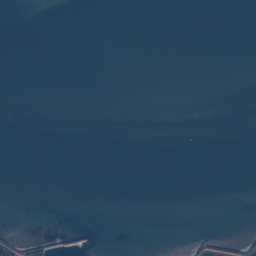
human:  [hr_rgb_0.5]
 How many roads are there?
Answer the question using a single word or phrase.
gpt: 22

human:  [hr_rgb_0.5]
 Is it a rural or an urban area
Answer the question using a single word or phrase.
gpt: rural

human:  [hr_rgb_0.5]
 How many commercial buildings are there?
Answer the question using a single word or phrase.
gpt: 0

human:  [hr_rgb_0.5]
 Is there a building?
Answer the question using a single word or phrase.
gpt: yes

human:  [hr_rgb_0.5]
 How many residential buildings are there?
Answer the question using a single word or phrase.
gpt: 17

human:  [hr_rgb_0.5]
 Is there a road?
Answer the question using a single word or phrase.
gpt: yes

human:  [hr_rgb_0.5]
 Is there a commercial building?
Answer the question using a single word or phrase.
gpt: no

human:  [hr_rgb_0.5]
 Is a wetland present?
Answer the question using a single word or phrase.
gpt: yes

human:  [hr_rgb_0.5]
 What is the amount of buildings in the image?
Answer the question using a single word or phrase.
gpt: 17

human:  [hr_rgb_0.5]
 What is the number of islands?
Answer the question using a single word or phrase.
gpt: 1

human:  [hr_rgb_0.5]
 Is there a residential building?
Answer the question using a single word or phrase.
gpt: yes

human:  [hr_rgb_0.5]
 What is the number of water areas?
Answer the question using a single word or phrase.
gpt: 5

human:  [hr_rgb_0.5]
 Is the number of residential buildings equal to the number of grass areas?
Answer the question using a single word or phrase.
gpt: no

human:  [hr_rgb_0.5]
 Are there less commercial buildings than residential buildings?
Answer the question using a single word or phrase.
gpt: yes

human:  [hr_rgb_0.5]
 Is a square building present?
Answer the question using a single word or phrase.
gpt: no

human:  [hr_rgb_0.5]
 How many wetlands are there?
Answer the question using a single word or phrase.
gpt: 4

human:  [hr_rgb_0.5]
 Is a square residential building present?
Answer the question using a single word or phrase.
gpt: no

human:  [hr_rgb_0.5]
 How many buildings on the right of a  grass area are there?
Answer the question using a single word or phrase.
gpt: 17

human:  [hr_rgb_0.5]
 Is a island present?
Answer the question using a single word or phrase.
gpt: yes

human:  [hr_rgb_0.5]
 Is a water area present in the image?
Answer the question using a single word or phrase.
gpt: yes

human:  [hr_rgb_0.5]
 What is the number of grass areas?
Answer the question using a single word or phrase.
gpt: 9

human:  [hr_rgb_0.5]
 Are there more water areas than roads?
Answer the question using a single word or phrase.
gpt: no

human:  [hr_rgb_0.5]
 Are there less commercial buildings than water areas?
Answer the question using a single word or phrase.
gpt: yes

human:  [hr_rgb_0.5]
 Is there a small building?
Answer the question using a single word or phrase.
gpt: yes

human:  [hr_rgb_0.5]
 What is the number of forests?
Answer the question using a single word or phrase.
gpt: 2

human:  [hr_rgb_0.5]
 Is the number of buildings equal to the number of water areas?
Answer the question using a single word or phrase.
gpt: no

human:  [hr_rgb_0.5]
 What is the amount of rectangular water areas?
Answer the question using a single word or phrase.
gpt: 0

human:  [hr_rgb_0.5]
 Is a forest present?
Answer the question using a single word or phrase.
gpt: yes

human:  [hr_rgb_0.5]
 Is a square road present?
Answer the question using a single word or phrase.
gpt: no

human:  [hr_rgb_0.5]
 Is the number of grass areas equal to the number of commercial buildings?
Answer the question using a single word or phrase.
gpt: no

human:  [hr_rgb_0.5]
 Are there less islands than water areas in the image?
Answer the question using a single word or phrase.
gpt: yes

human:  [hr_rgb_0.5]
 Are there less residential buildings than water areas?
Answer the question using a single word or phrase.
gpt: no

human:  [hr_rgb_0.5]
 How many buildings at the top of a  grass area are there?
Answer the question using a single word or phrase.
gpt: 17

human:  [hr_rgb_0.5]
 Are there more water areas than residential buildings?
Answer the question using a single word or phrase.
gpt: no

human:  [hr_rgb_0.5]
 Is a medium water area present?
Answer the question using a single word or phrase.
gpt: no

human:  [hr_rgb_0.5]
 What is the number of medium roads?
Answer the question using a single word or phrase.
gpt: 0

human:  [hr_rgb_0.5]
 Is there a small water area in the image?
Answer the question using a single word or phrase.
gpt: no

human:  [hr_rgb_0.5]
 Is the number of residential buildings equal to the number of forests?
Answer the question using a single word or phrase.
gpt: no

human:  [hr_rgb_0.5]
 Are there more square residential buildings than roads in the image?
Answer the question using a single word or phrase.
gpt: no

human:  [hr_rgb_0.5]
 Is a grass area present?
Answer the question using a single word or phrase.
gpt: yes

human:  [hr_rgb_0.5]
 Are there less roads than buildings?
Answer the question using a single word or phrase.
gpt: no

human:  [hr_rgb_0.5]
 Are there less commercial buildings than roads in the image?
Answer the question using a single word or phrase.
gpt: yes

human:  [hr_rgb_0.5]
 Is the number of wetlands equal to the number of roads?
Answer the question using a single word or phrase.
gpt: no

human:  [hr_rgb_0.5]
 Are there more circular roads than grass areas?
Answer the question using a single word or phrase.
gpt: no

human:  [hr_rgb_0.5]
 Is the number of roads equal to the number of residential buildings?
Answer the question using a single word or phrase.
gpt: no

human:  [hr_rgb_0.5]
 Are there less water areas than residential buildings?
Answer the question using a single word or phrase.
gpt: yes

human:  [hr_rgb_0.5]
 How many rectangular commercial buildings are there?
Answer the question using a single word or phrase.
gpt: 0

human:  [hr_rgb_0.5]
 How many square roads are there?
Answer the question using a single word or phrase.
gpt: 0

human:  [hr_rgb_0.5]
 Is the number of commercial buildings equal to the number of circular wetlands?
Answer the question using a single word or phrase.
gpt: yes

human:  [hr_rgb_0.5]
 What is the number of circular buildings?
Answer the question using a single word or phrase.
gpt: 0

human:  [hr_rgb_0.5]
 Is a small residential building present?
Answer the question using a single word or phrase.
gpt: yes

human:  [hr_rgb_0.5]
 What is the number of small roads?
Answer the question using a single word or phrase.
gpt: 22

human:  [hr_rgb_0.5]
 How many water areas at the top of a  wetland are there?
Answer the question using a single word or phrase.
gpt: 1

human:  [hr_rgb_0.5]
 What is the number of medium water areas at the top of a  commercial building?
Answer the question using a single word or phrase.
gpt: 0

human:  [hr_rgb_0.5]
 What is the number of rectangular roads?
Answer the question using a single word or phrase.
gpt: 0

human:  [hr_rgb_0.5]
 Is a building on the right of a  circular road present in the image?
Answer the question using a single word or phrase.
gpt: no

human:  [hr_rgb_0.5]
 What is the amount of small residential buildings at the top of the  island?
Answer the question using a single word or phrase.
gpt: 17

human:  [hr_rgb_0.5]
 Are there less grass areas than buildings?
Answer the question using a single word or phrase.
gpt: yes

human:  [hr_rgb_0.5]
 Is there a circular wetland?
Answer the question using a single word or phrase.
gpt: no

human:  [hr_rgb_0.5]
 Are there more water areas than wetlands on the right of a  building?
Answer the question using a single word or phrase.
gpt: yes

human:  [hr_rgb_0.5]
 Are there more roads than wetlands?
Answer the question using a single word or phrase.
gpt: yes

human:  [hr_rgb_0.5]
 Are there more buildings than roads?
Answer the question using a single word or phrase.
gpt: no

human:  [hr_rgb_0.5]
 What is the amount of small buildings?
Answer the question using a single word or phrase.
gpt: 17

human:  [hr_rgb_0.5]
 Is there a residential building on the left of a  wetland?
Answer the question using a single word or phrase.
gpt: yes